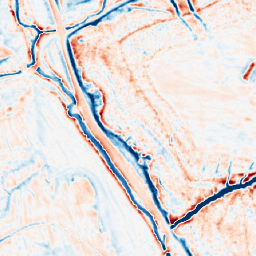
Category: multiscale
Decomposition family: dog_multiscale
Decomposition parameters: sigma_ratio: 1.6
n_scales: 4
base_sigma: 0.5
Upsampling method: nearest
Upsampling parameters: scale: 2
Upsampling scale: 2